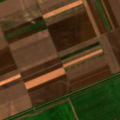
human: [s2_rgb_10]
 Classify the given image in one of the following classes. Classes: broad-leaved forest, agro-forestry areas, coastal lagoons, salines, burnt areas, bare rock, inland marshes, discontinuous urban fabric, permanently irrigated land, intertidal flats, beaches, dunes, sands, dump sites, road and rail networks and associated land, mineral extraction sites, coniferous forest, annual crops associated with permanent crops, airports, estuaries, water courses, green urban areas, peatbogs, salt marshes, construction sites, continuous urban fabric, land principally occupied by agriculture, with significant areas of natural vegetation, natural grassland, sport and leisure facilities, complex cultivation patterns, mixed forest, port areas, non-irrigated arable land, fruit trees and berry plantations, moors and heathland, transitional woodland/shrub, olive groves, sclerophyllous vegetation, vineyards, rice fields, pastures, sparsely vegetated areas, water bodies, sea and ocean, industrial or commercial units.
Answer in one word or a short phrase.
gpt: non-irrigated arable land